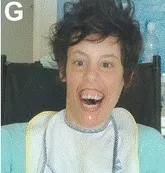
26 years Note the long face, anteverted nares, hypertelorism, open-tended mouth and myopatic face , abnormal dentition (oversized and overlapping incisors) and gum hypertrophy.
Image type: medical_photograph (oral_photograph)